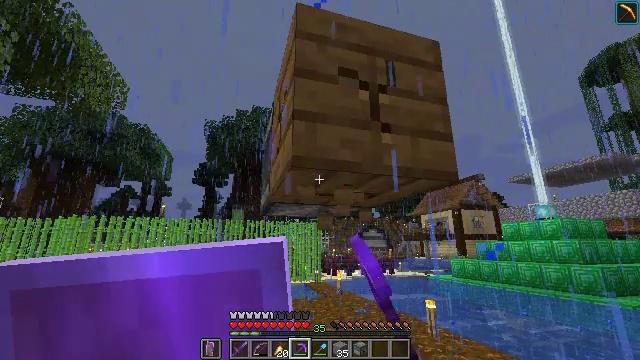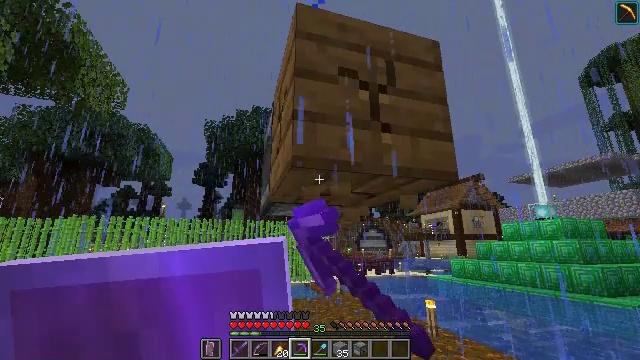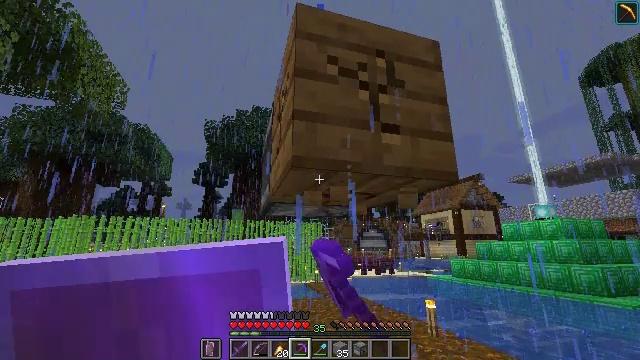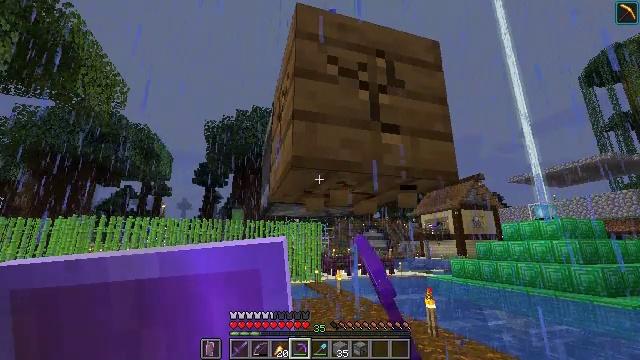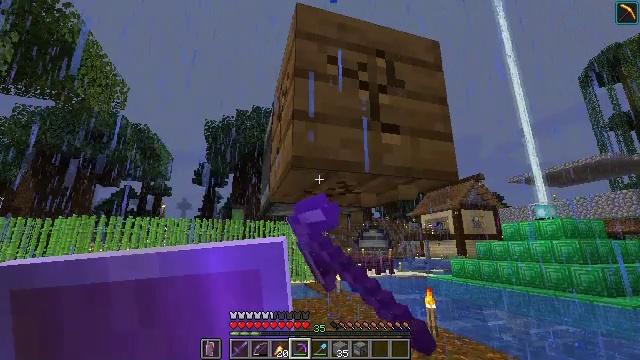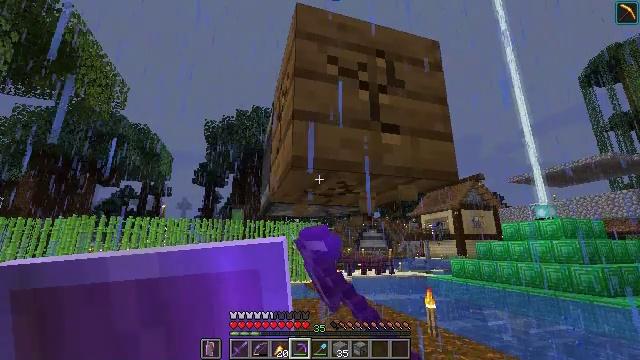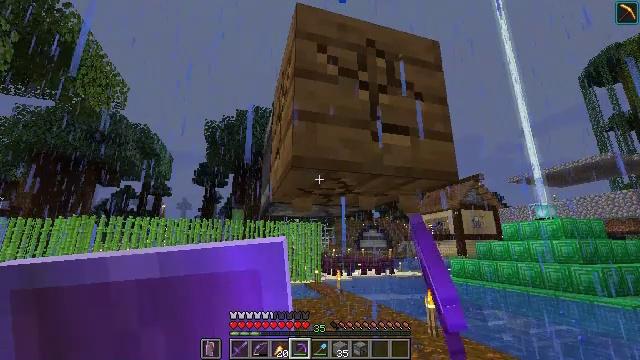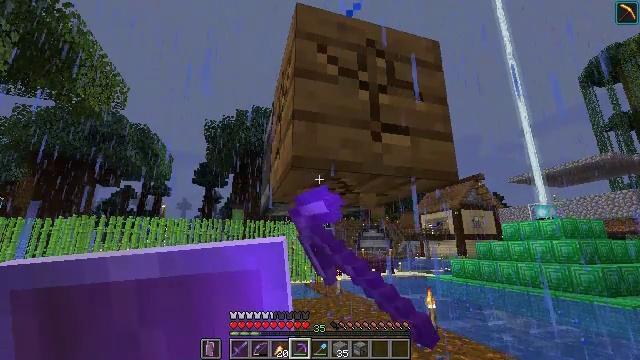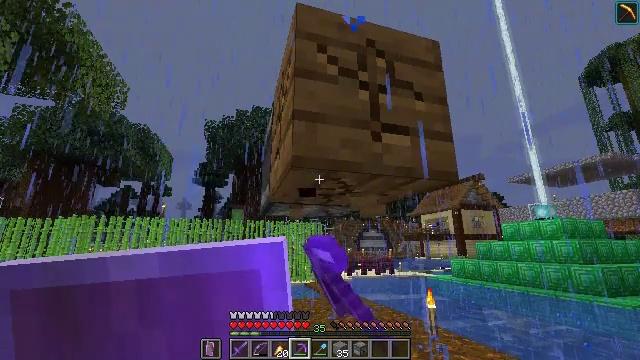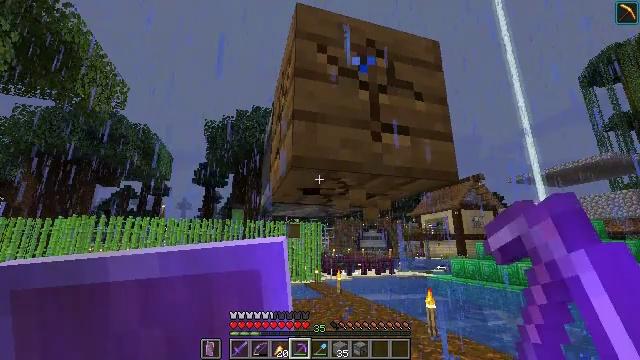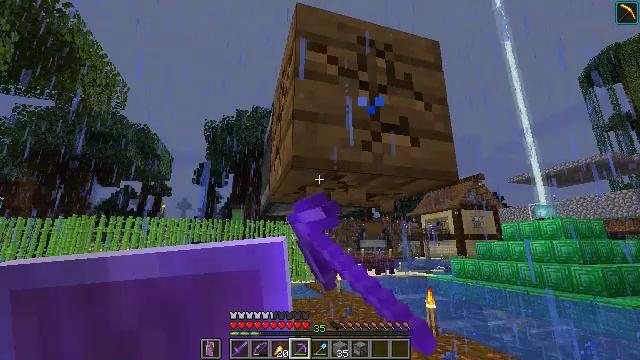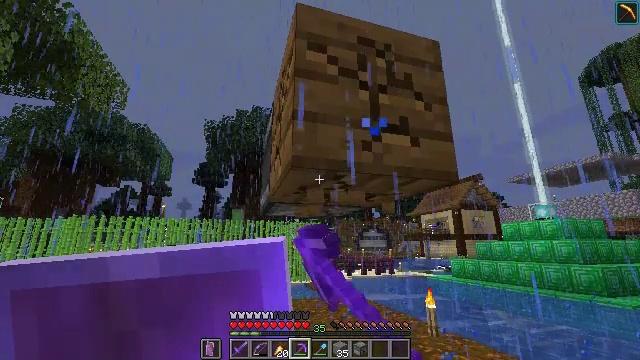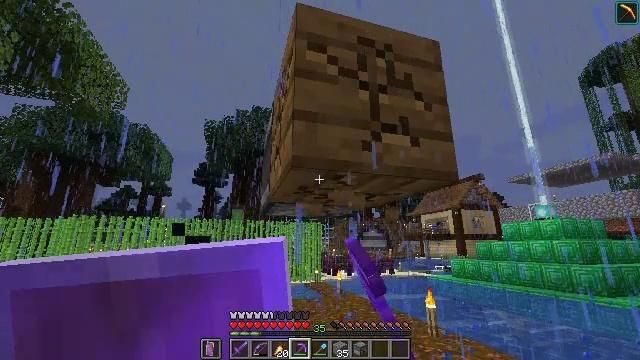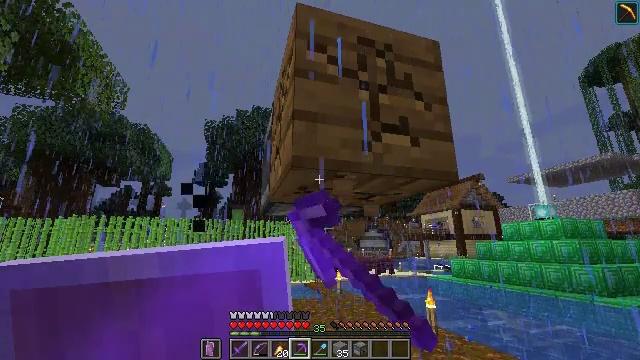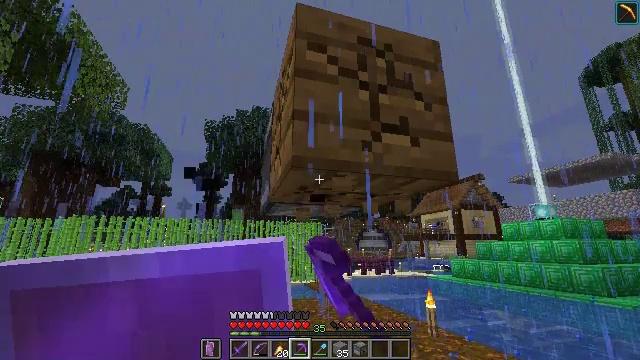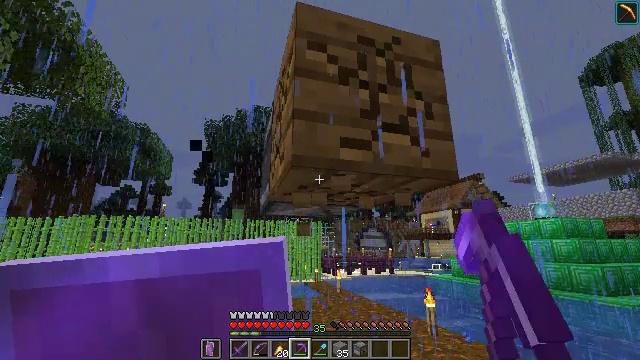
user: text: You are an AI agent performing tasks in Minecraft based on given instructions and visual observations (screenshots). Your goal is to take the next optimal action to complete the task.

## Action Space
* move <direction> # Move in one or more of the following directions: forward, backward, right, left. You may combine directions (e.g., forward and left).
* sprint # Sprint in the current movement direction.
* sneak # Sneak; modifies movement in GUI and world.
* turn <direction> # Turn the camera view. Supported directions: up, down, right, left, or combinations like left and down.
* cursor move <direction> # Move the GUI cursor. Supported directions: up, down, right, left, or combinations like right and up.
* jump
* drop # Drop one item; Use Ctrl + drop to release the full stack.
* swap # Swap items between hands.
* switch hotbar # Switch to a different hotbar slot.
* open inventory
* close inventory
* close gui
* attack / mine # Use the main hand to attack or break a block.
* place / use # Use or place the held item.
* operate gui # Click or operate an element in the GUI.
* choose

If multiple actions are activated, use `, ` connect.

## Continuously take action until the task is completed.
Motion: motion action
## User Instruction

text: Break spruce planks from a structure.
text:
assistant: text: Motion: attack / mine
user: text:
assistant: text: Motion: attack / mine
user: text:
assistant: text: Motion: attack / mine
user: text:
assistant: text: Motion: attack / mine
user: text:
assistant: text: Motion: attack / mine
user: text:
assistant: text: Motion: attack / mine
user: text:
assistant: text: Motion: attack / mine
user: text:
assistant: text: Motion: attack / mine
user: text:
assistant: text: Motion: attack / mine
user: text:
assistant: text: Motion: attack / mine
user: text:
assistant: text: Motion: attack / mine
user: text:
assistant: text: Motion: attack / mine
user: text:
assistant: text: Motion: attack / mine
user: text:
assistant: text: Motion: attack / mine
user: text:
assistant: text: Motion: attack / mine
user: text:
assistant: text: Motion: attack / mine
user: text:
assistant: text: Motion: attack / mine
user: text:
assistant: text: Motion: attack / mine
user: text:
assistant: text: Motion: attack / mine
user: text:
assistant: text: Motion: attack / mine
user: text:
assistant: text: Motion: attack / mine
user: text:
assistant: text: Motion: attack / mine
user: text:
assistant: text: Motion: turn left, attack / mine
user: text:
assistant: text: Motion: attack / mine
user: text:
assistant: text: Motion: attack / mine
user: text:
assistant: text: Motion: attack / mine
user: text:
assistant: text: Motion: attack / mine
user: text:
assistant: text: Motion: attack / mine
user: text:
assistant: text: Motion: attack / mine
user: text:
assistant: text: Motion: attack / mine